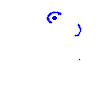
Particle: pion